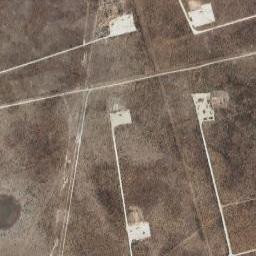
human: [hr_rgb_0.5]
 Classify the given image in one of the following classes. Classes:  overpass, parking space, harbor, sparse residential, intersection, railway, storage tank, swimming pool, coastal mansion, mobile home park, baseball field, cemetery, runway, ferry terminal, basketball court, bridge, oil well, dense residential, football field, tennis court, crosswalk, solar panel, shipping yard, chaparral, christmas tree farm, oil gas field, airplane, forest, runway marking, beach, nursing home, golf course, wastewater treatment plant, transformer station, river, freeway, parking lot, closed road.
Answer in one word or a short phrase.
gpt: oil gas field